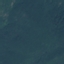
Land use / land cover class: Forest